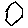
Label: hexagon